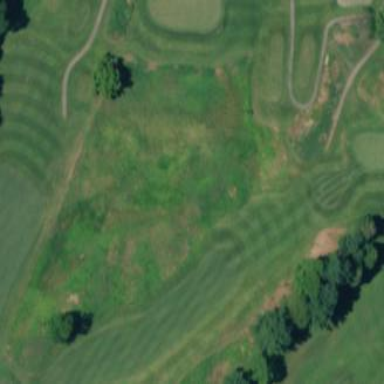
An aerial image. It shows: Golf rough area.